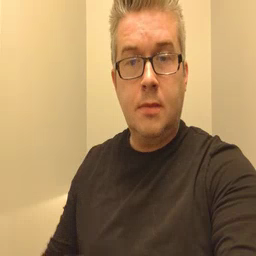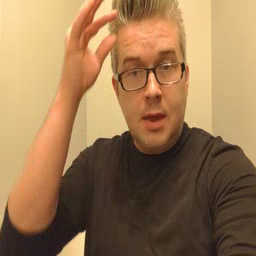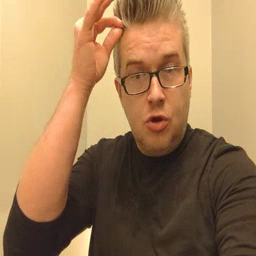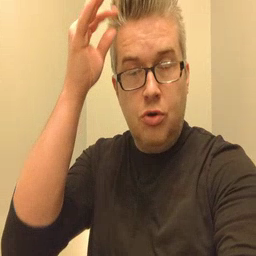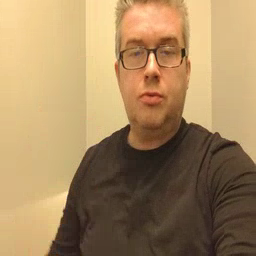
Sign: hair